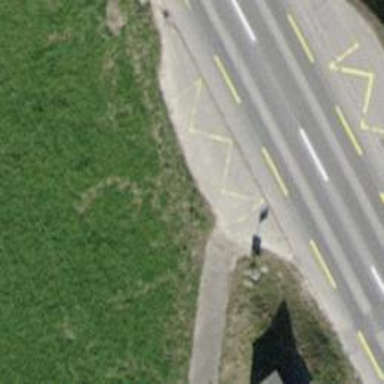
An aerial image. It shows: Bus stop with platform for public transport.